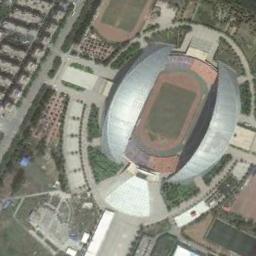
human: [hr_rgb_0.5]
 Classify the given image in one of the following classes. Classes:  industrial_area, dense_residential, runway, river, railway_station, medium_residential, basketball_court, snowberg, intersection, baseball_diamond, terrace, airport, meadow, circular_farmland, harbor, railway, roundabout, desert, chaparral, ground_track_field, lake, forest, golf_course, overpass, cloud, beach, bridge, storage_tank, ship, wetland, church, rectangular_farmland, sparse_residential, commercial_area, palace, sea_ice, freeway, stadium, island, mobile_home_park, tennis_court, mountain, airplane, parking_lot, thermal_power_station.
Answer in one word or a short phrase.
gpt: stadium